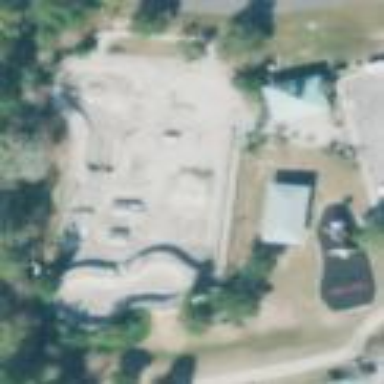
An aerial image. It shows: Skatepark on leisure land.